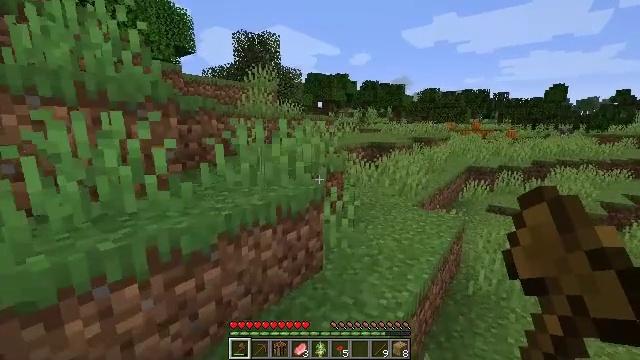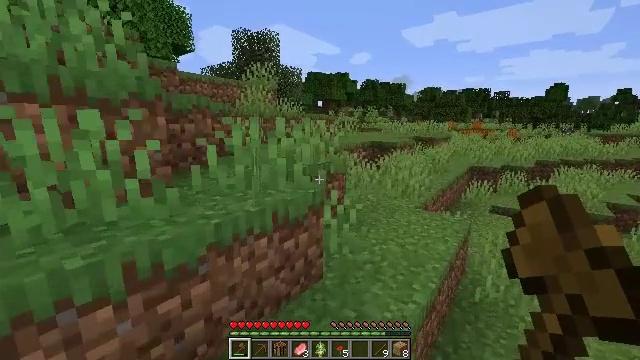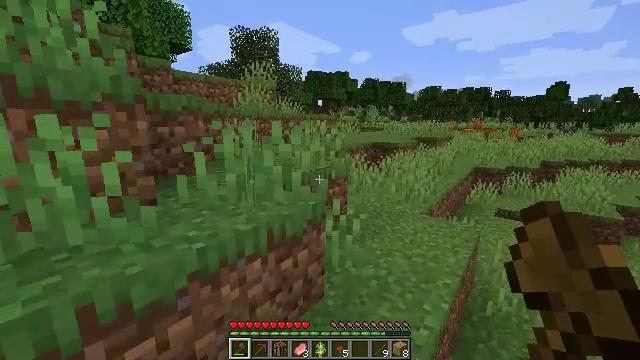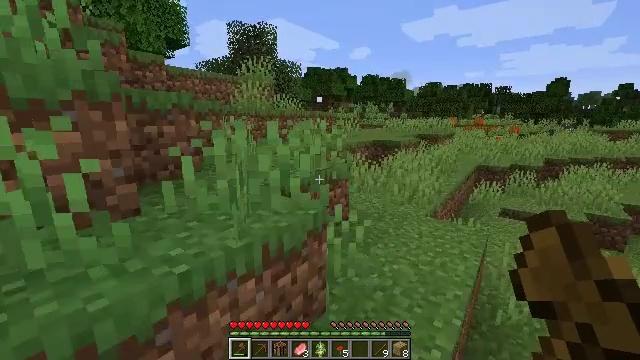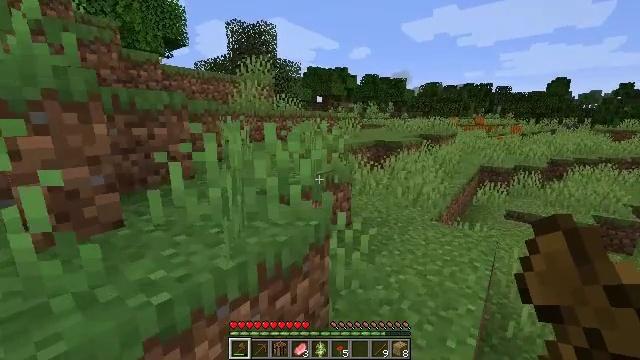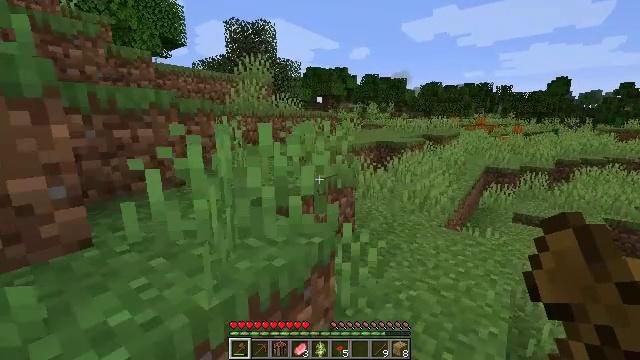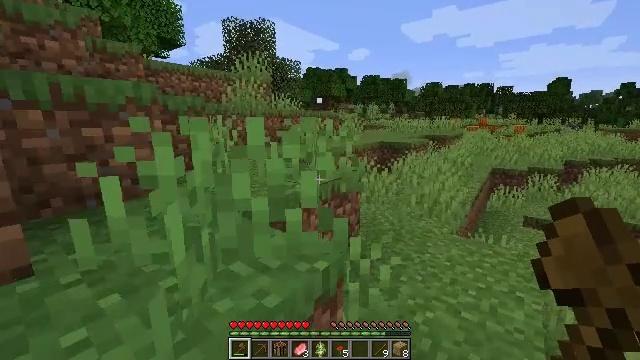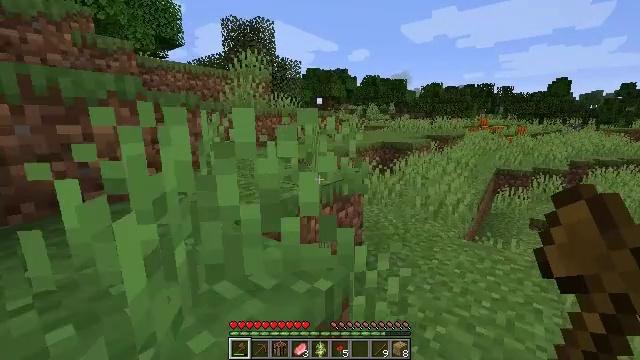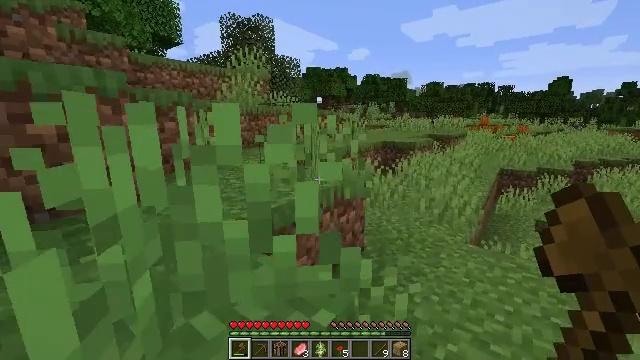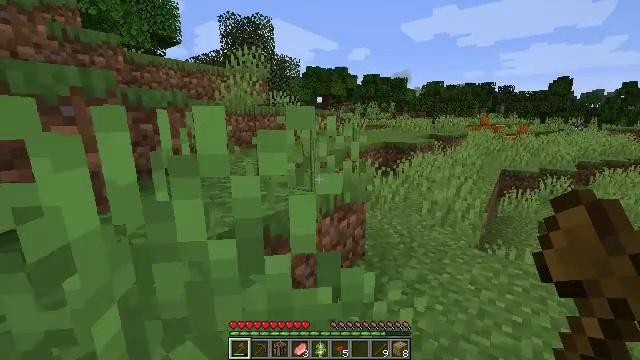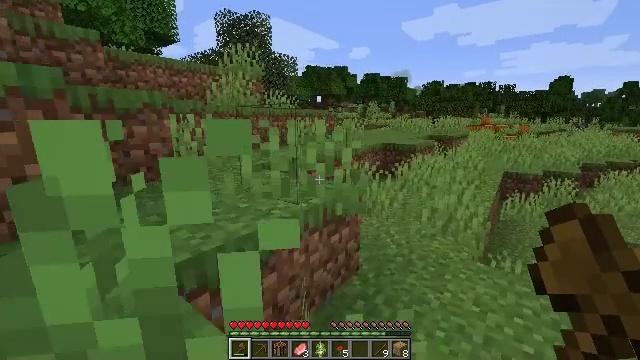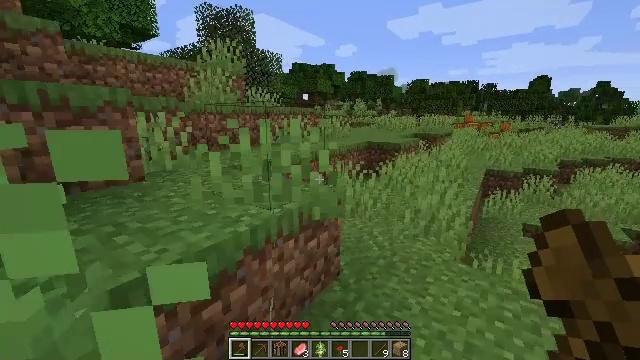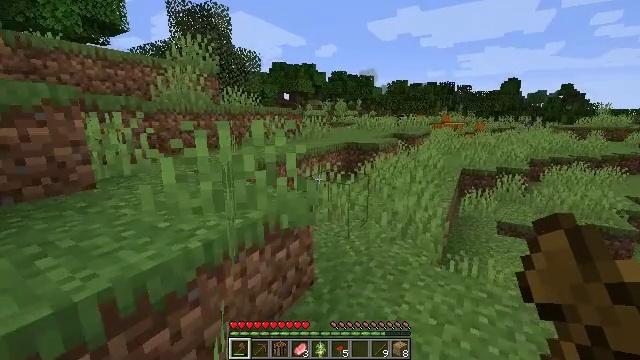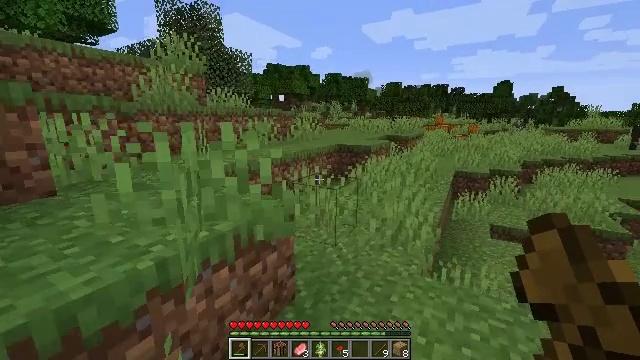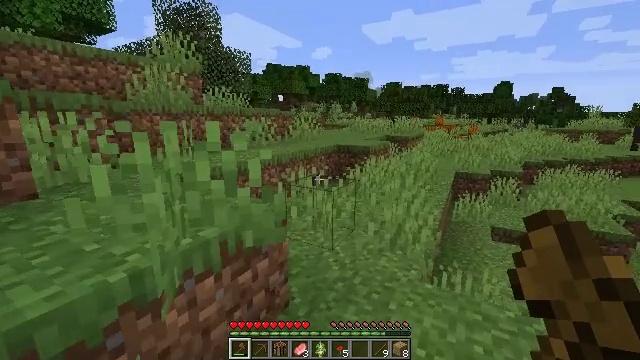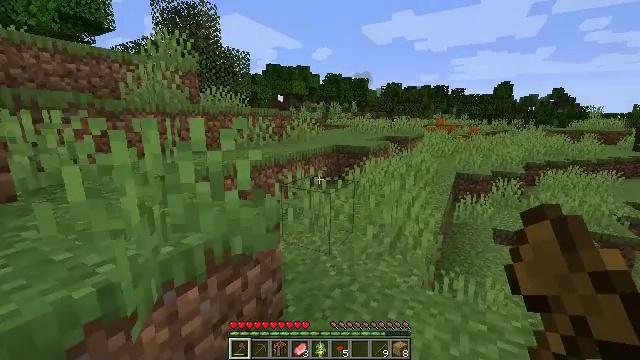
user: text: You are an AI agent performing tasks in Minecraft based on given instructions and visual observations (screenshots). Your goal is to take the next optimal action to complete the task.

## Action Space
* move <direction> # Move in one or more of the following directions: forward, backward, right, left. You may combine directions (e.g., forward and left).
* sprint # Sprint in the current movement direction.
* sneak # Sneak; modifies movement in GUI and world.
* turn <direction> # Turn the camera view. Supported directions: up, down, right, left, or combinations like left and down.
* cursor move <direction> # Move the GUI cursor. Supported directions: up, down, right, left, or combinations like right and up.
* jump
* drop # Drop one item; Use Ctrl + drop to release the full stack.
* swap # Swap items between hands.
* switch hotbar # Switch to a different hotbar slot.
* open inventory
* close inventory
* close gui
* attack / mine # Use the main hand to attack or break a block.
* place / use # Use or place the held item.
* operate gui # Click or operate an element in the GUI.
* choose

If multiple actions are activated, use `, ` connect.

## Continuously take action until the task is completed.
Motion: motion action
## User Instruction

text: Mine the pumpkin from the ground.
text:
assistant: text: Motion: move forward
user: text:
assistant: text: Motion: move forward
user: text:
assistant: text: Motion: move forward
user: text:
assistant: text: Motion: move forward
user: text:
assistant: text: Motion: move forward
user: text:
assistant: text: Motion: move forward
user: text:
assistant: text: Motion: move forward
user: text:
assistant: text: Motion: move forward
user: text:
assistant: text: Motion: move forward
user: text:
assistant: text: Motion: move forward
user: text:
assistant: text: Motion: move forward, turn right
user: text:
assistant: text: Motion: move forward, turn right
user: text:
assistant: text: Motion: move forward, turn right
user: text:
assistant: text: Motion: move forward
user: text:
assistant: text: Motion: move forward
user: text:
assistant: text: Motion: move forward
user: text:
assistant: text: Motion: move forward
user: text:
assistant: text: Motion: move forward
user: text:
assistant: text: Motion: move forward, turn right and up
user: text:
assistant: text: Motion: move forward
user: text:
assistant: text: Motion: move forward
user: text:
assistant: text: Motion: move forward
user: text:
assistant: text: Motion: move forward
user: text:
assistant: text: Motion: move forward
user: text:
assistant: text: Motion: move forward
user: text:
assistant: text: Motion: move forward
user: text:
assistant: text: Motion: move forward
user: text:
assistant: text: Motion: move forward
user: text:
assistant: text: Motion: move forward
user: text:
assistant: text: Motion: move forward